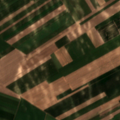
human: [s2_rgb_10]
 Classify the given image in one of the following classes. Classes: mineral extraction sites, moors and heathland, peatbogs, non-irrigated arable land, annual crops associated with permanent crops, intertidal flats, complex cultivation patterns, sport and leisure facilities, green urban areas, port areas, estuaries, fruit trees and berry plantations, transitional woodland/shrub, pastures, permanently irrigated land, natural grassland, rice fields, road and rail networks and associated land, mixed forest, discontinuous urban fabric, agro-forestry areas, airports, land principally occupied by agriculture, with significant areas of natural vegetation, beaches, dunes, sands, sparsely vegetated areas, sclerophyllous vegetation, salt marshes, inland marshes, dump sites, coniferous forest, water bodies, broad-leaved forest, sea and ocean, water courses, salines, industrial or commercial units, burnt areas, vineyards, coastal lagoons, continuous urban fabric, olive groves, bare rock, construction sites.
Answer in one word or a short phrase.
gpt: non-irrigated arable land